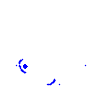
Particle: kaon